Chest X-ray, PA view. Patient: 61 years old, sex M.
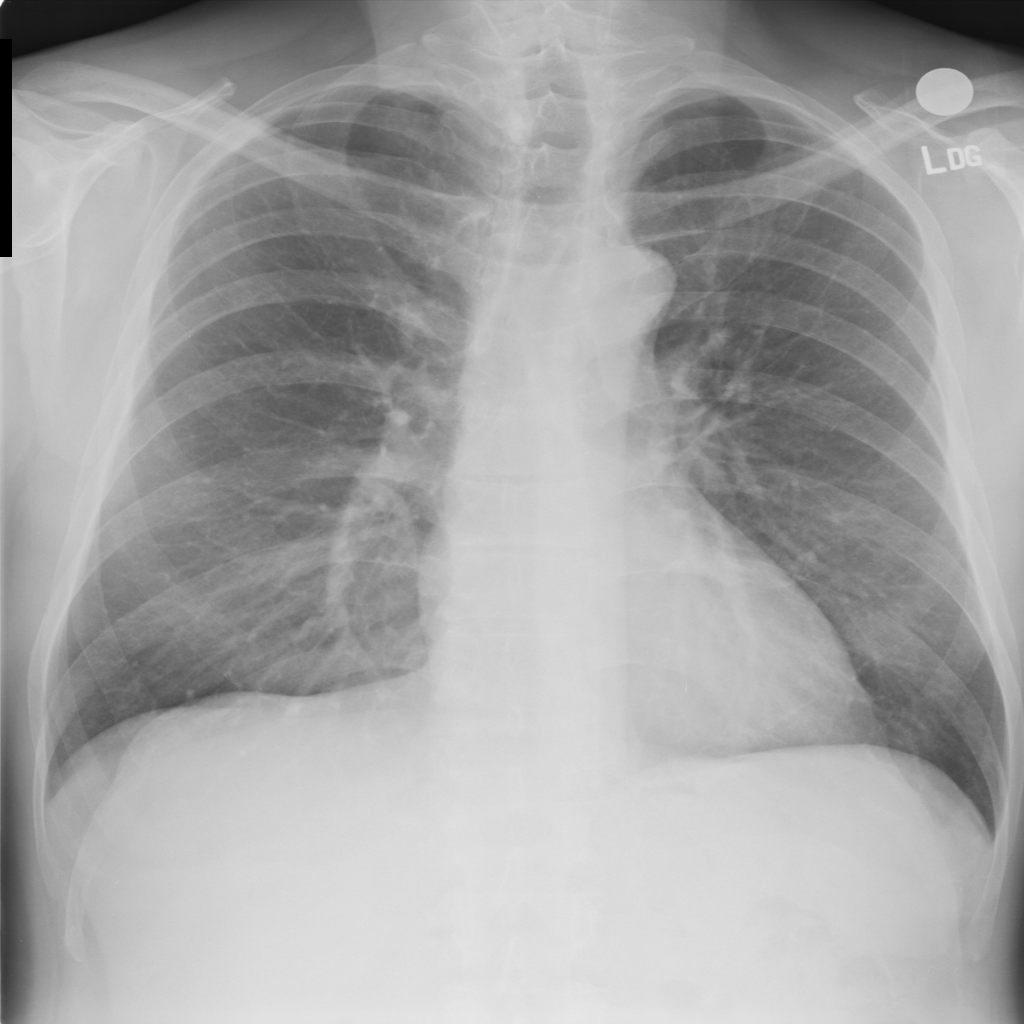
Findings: No Finding